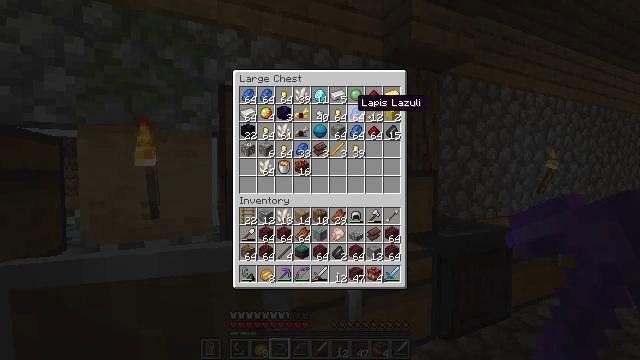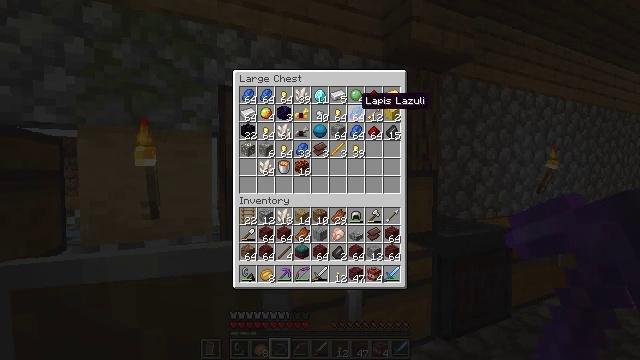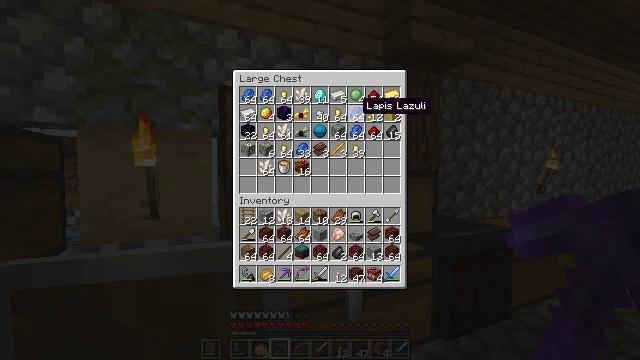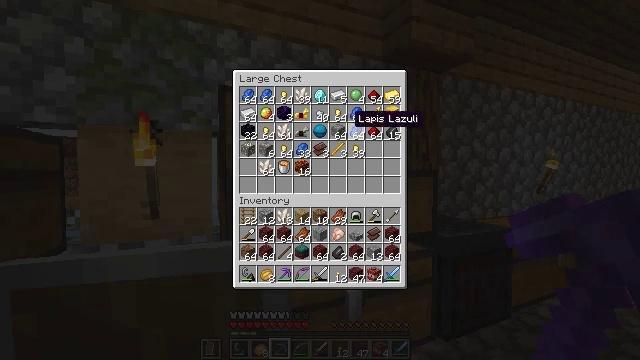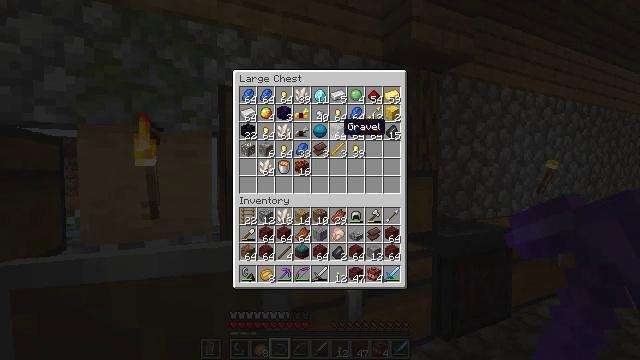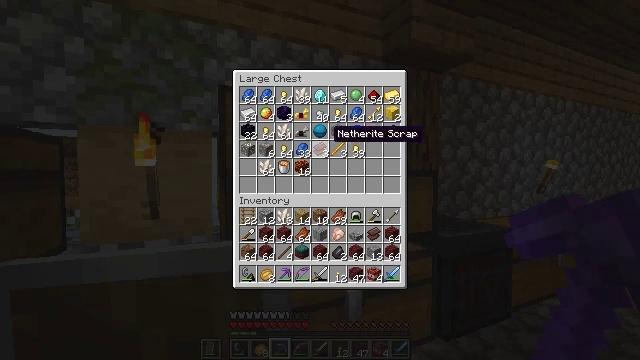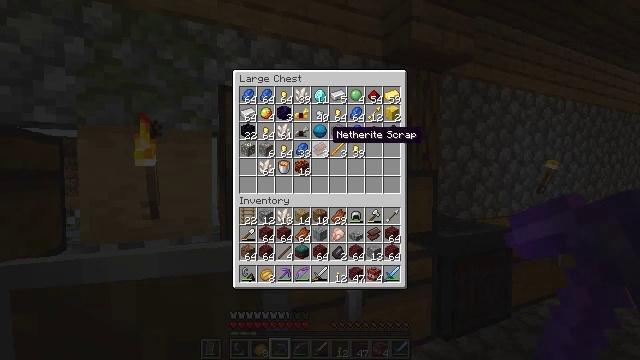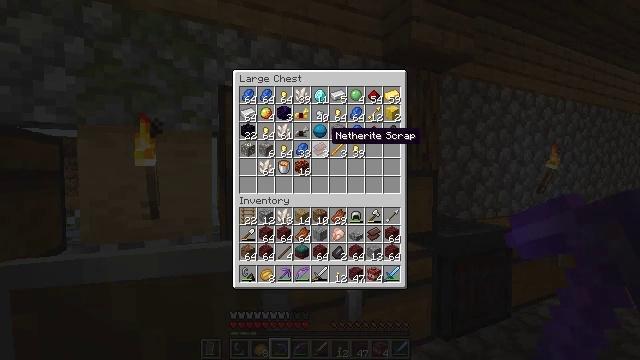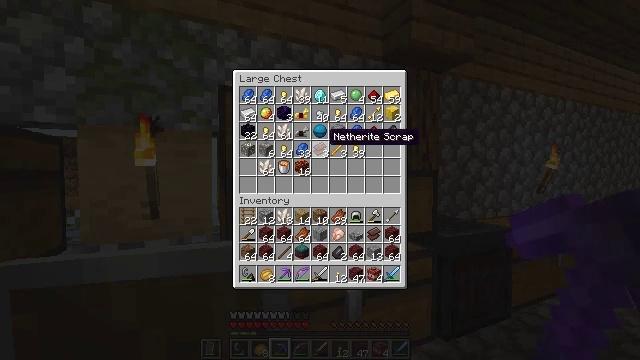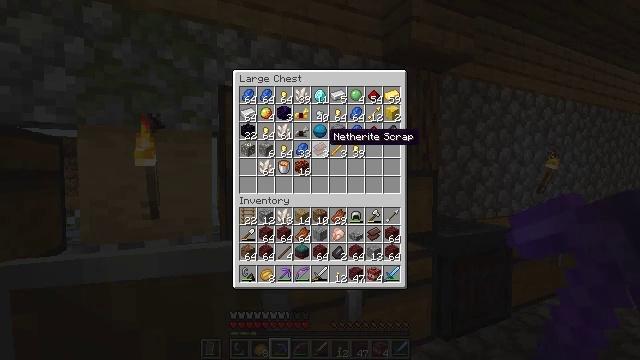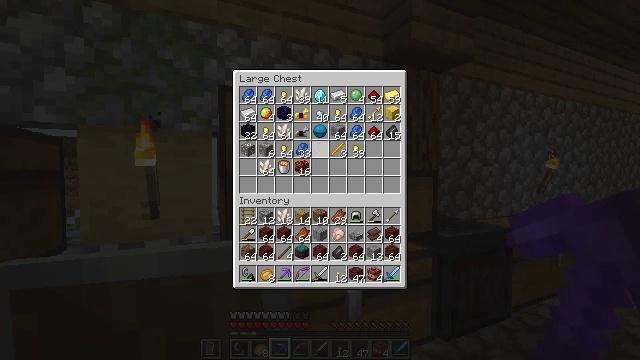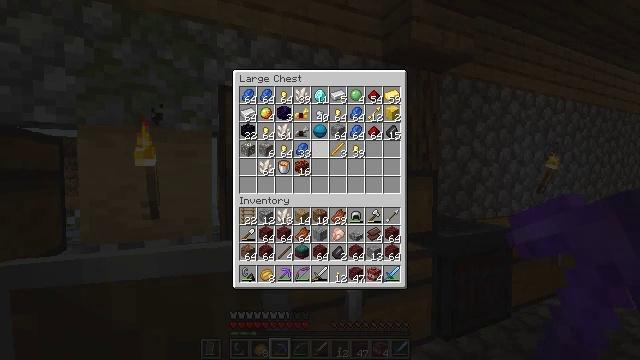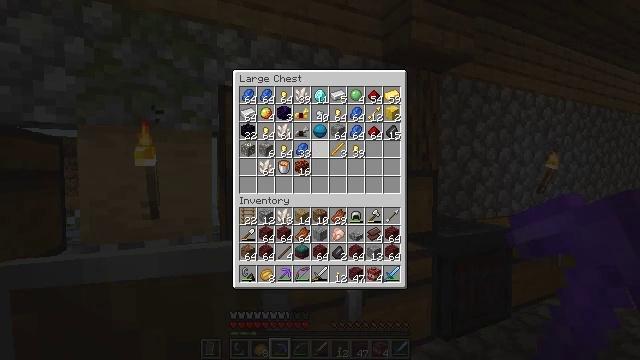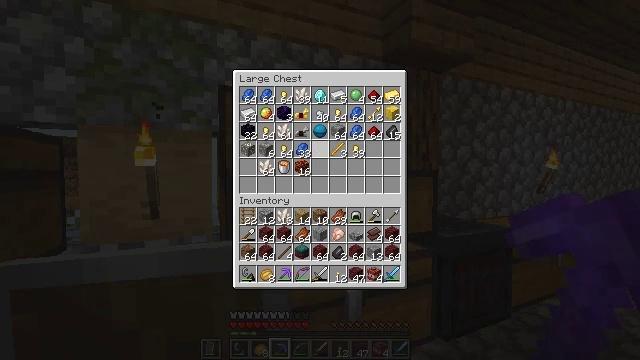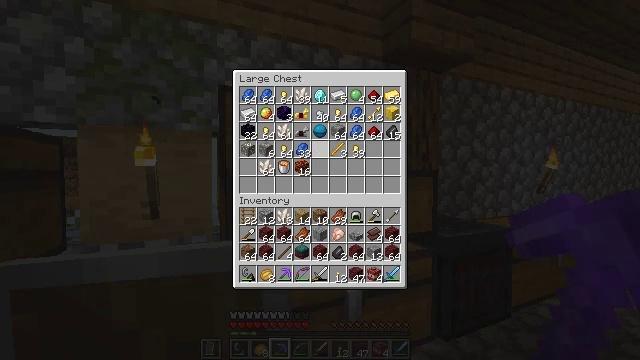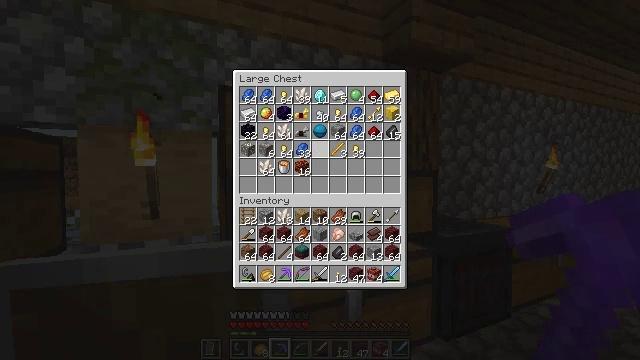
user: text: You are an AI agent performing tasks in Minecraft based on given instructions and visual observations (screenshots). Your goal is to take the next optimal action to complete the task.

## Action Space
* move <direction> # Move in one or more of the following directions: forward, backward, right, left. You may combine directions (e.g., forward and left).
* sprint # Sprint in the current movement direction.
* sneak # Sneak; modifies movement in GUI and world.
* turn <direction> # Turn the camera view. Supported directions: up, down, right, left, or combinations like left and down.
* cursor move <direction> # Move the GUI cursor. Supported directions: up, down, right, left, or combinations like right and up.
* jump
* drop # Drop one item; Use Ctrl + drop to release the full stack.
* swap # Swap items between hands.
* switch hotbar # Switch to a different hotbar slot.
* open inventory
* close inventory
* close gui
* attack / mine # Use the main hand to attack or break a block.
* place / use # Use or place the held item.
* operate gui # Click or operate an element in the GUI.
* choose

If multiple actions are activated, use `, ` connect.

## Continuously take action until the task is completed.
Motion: motion action
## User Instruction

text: Get a netherite ingot after combining netherite scrap and gold.
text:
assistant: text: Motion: sneak
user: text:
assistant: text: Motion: sneak
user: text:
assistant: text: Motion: sneak, turn left and down
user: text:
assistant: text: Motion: sneak, turn left and down
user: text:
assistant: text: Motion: sneak, turn left
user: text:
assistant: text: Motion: sneak
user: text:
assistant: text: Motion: sneak
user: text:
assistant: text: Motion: sneak
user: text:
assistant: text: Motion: sneak
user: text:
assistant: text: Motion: sneak, use / place
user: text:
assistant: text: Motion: sneak, use / place
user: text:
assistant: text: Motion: sneak
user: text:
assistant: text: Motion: sneak
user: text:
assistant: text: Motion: sneak
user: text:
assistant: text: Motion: sneak
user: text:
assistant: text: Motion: sneak
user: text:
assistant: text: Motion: sneak
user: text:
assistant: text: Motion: sneak
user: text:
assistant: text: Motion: sneak
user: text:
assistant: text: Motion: sneak, turn right
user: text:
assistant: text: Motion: sneak, turn right and up
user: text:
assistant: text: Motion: sneak, turn right and up
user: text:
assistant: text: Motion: sneak
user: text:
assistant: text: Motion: sneak
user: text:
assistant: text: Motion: sneak
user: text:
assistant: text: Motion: sneak, turn up
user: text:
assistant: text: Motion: sneak
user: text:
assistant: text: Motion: sneak
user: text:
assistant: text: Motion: sneak
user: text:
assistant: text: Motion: sneak